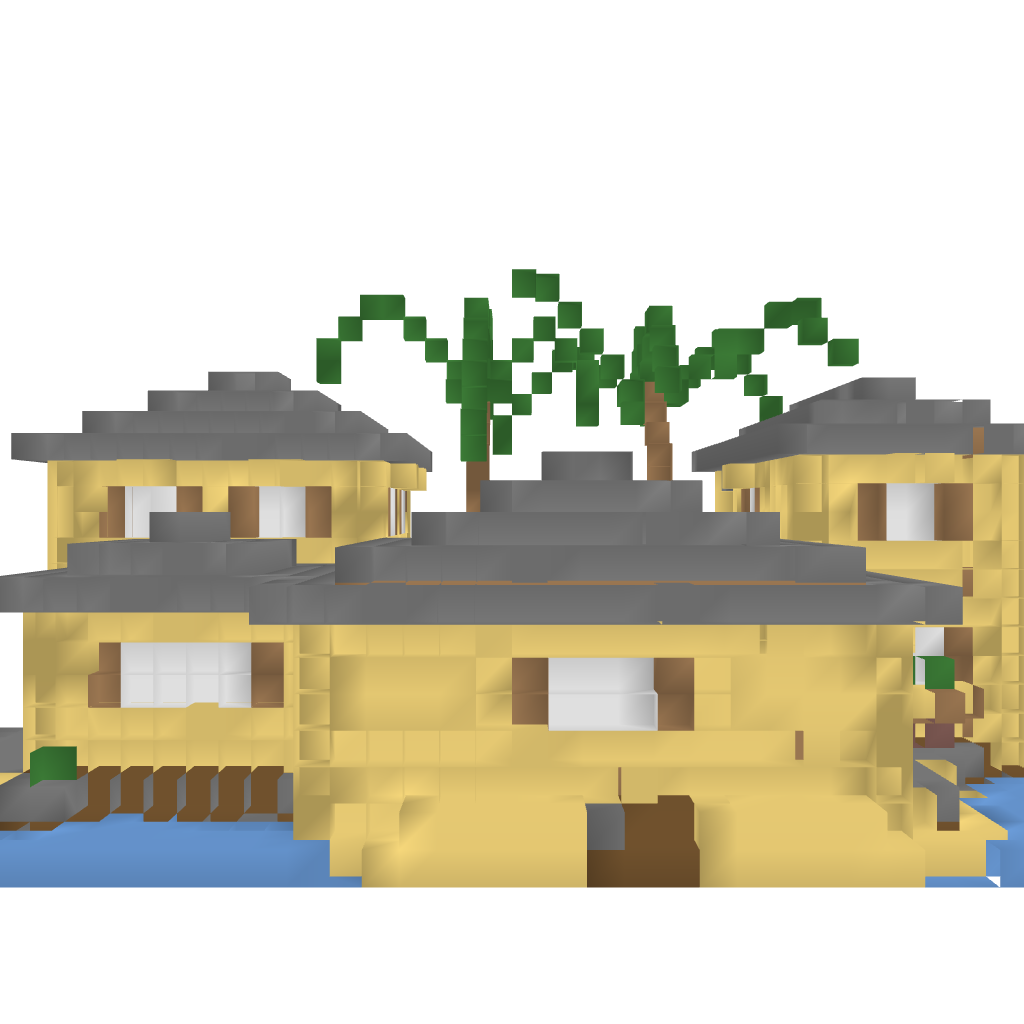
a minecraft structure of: mediterraneanhouse bad low quality